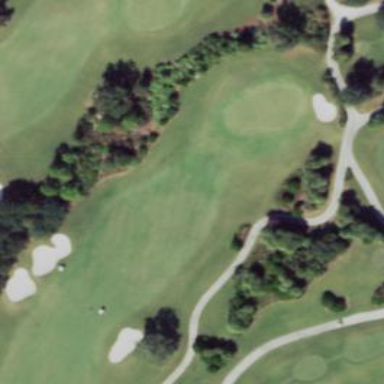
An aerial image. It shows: Area with grass used as rough in golf course.